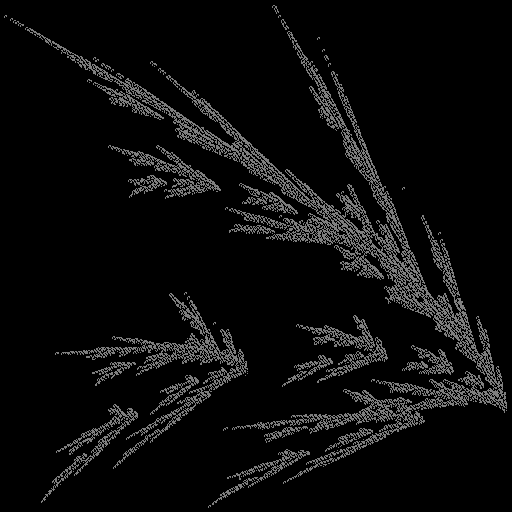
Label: filmyfern